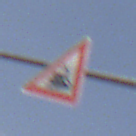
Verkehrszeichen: Bahnuebergang
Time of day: Midday
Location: Outdoor (Nature)
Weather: PartlyCloudy
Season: NotSpecified
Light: Natural